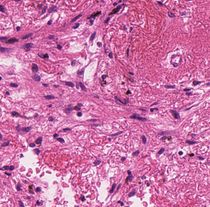
Tumor epithelial tissue: no
Tumor-associated stroma tissue: yes
Normal tissue: no